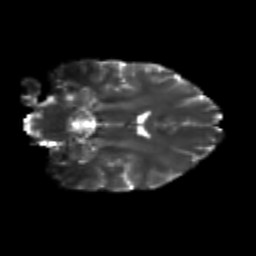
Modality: T2w
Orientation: coronal
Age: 21
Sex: female
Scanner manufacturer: siemens
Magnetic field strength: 3 T
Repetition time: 3.5 s
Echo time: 0.113 s